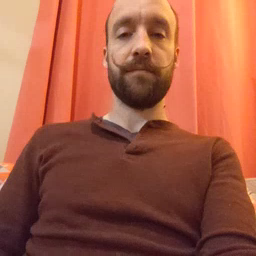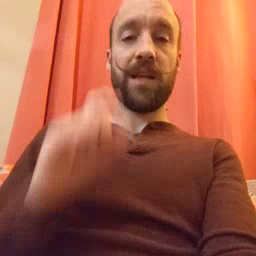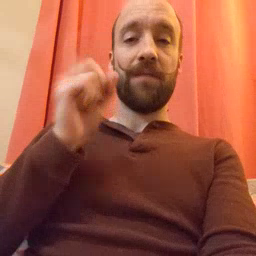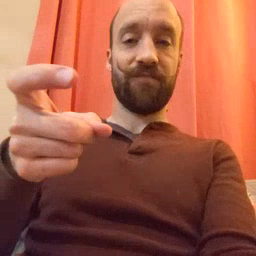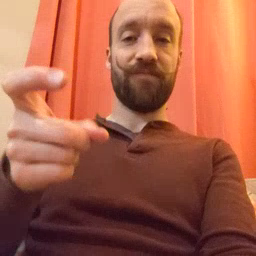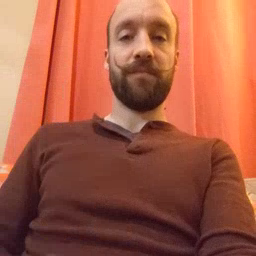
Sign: gift